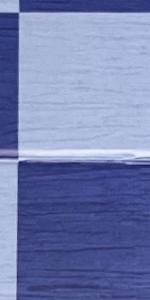
Label: Empty